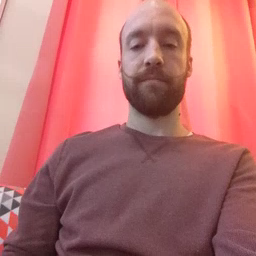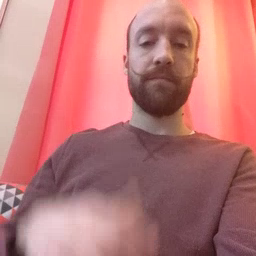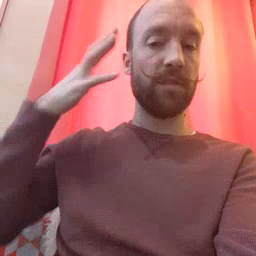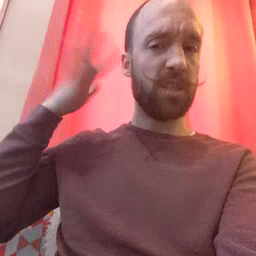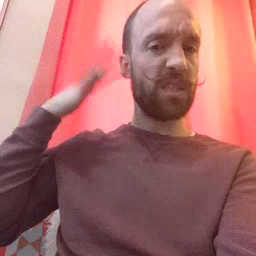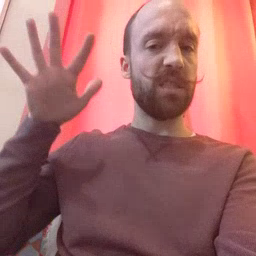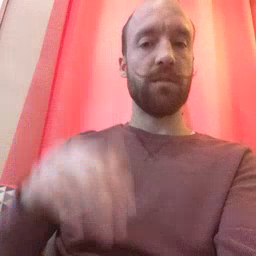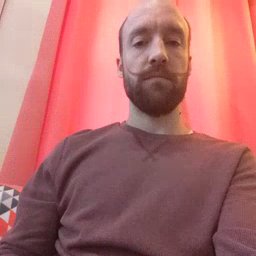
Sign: noisy